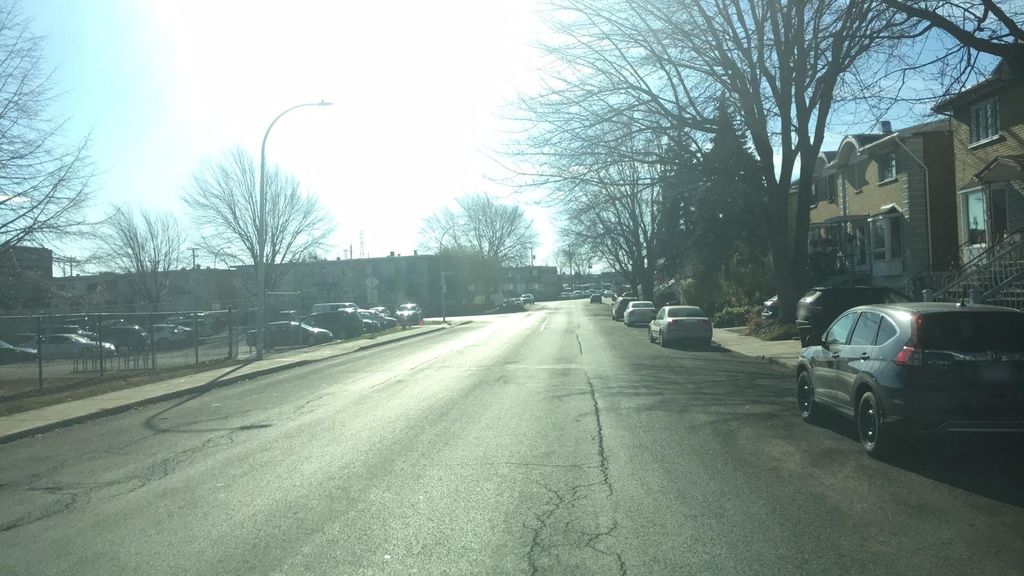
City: montreal